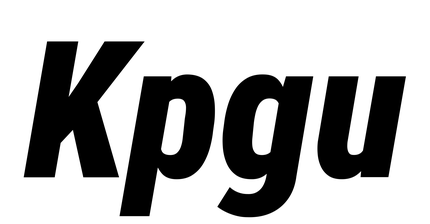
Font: Roboto-Italic_Condensed_Black_Italic